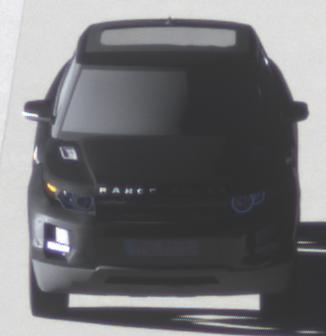
Make: Land Rover
Model: Range Rover Evoque 2.0 Si4
Detailed model: Range Rover Evoque (I)
Model produced from: 2011/08
Model produced until: 2013/11
Doors: 5
Color: black
Road condition: dry road
Daytime: sunrise or sunset
Contrast: high contrast